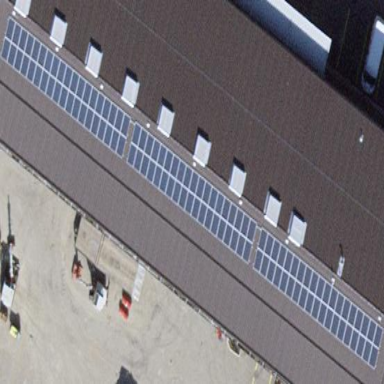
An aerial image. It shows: Solar photovoltaic panel generator.